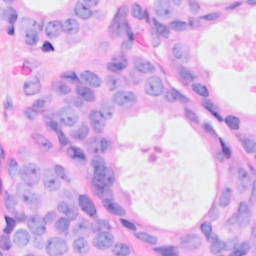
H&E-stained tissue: Breast